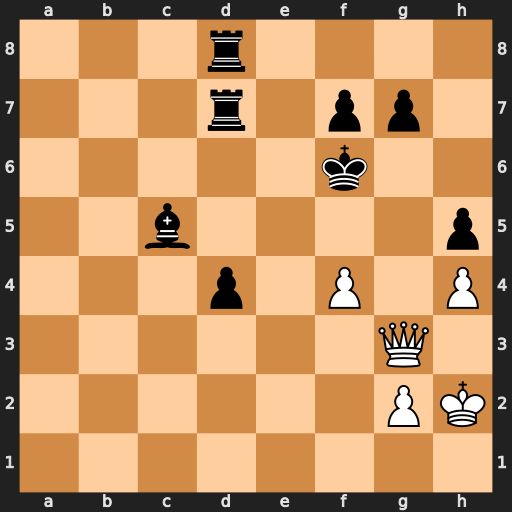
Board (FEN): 3r4/3r1pp1/5k2/2b4p/3p1P1P/6Q1/6PK/8
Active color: w
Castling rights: -
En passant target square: -
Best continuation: Qg5+ Ke6 Qe5#